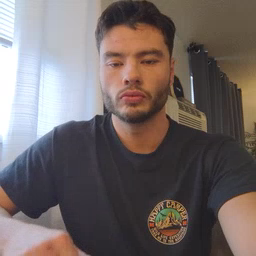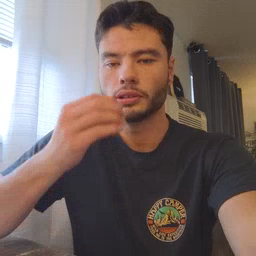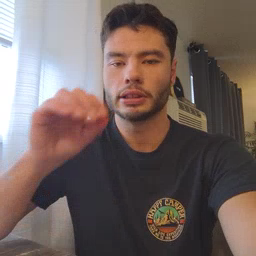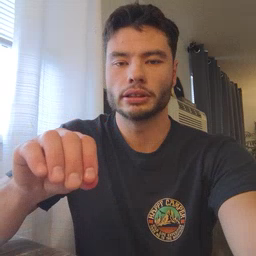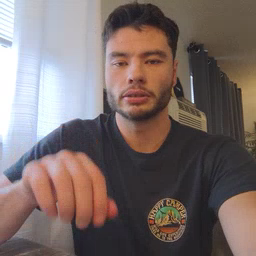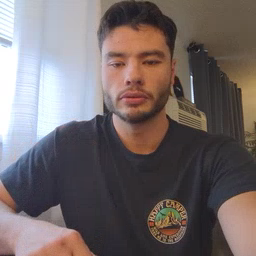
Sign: kiss